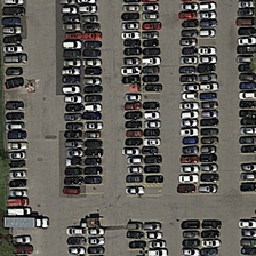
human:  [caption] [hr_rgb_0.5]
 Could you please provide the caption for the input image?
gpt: parking near a row of trees.

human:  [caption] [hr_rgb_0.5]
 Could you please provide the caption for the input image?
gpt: Parking next to a bunch of trees.

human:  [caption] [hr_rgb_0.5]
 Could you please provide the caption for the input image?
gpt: Parking next to the line of trees.

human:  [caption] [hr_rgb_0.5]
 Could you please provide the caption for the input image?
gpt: A parking lot next to a row of trees.

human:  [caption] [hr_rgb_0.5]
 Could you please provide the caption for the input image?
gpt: Trees next to the parking lot